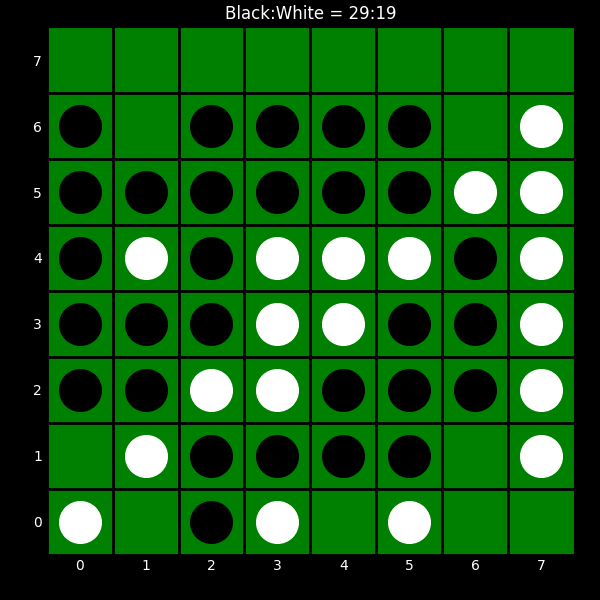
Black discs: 29
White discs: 19